Question:
I'm trying to display only the users whose staff status is true and I think the query isn't working because of the filter's 'By staff status' set to 'All' on page load. Anyway how to remove it totally?
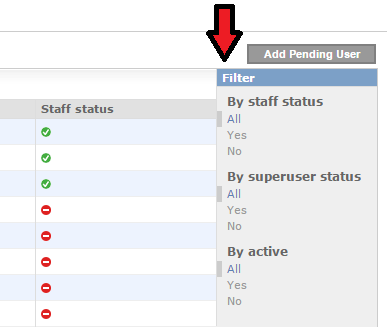
Answer: Add 'list_filter = ()' to the model definition.